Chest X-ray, AP view. Patient: 17 years old, sex F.
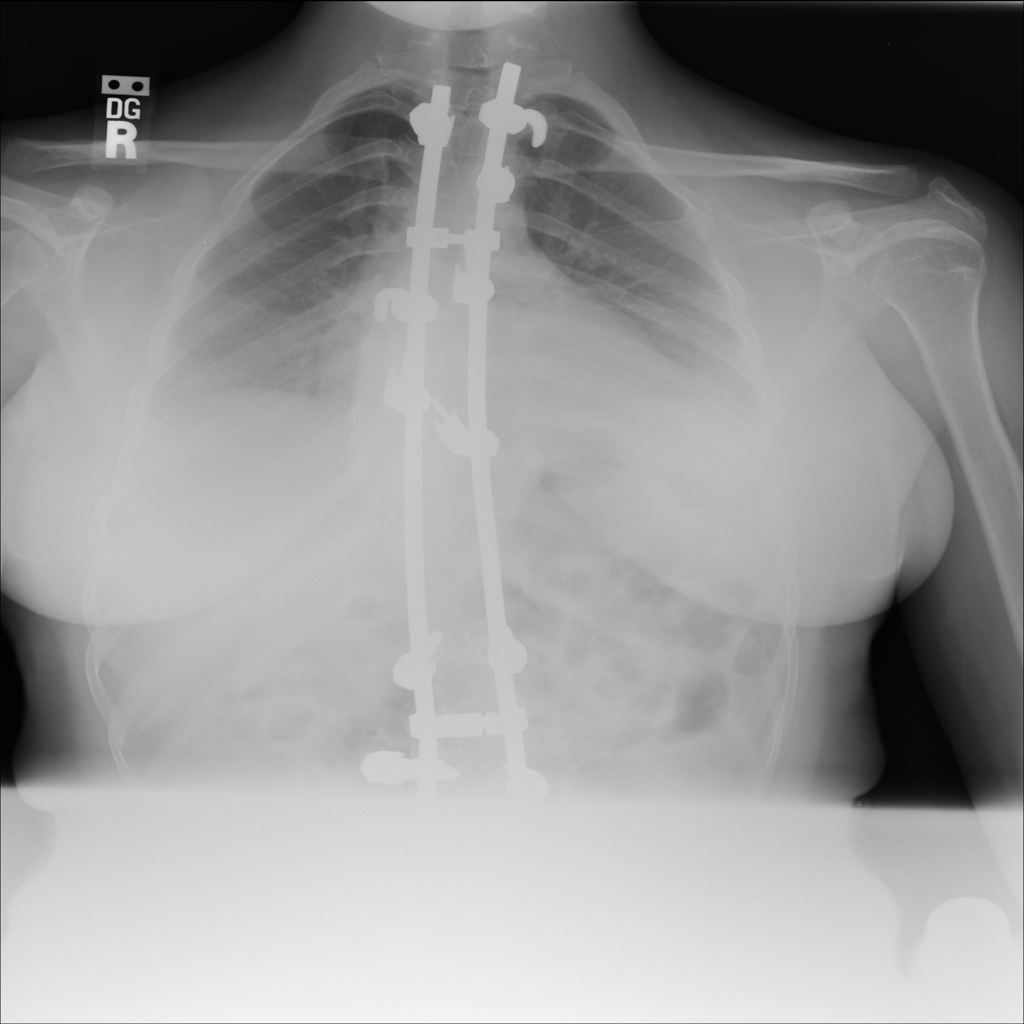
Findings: Effusion